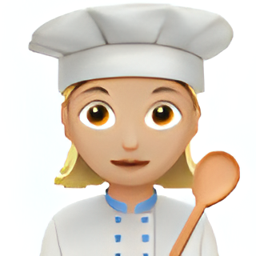
Name: female cook type 3
Emoji: 👩🏼‍🍳
Group: People & Body
Sub-group: person-role